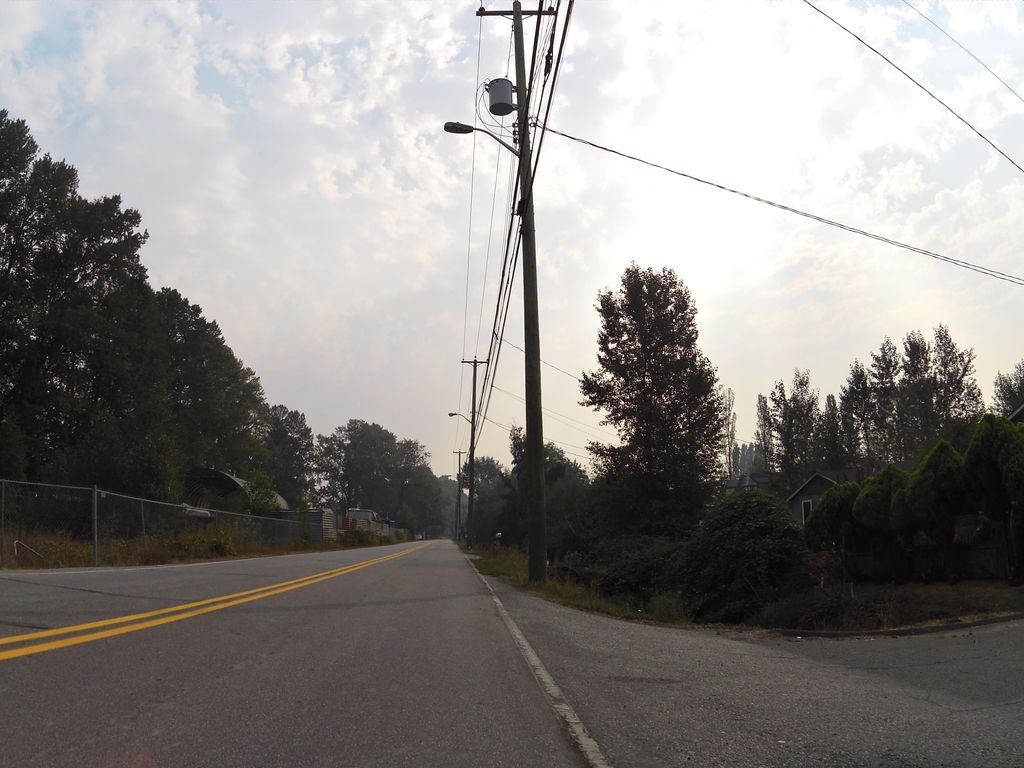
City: vancouver